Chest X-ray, PA view. Patient: 43 years old, sex F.
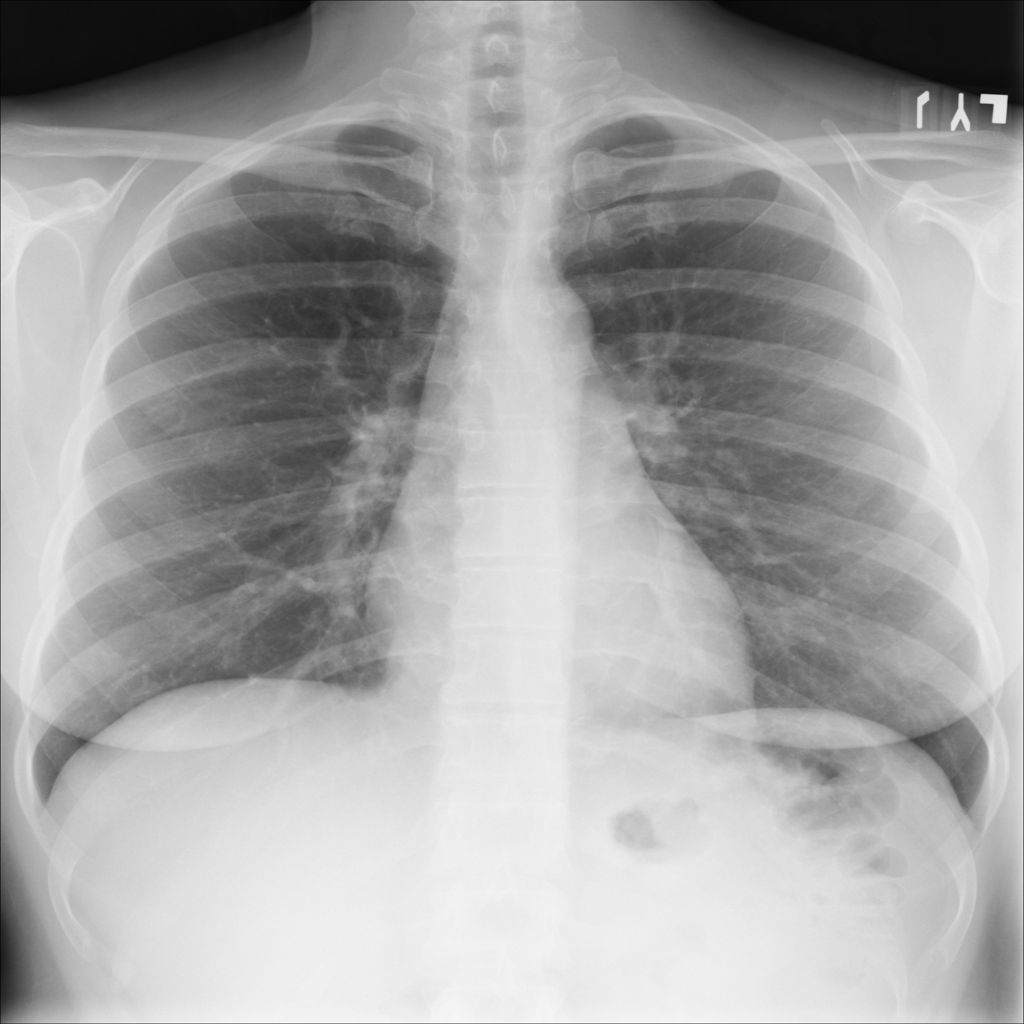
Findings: No Finding